Question: I get my bitmap, use it as a shader tile mode.
The PNG is mostly alpha except for the shape outline to draw.
Except it draws the outline, but is surrounded by black, not seethrough (alpha).
'''
pnt.reset();
if(backgroundColor == 1)
{
pnt.setColor(myColor);
pnt.setStyle(Paint.Style.FILL);
}
m_canvas.drawPath(path, pnt);
//fillBMP = getBitmapFromAsset(m_context, "brush.png");
fillBMP = BitmapFactory.decodeFile(mySDPath + "brush.png");
fillBMPshader = new BitmapShader(fillBMP, Shader.TileMode.REPEAT, Shader.TileMode.REPEAT);
pnt.setShader(fillBMPshader);
m_canvas.drawPath(path, pnt);
'''
Example below of the brush on left. But result it draws on right.

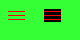
Answer: You should set 'XferMode' on your 'Paint' object. More specifically you got to use <URL> MULTIPLY.
Here is a similar question : <URL>